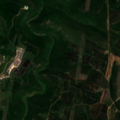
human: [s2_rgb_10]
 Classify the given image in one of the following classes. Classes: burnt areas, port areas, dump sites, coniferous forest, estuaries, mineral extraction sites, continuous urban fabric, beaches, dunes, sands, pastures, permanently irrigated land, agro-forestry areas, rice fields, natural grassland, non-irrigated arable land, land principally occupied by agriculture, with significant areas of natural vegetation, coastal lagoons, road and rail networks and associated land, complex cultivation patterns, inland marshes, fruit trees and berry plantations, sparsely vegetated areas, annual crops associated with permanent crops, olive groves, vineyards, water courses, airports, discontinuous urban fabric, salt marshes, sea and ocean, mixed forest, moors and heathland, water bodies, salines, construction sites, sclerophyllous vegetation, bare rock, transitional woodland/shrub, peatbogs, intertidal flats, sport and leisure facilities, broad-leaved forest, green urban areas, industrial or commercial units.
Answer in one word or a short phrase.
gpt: complex cultivation patterns, land principally occupied by agriculture, with significant areas of natural vegetation, sclerophyllous vegetation, transitional woodland/shrub